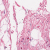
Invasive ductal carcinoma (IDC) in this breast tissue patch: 0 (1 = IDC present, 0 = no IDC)